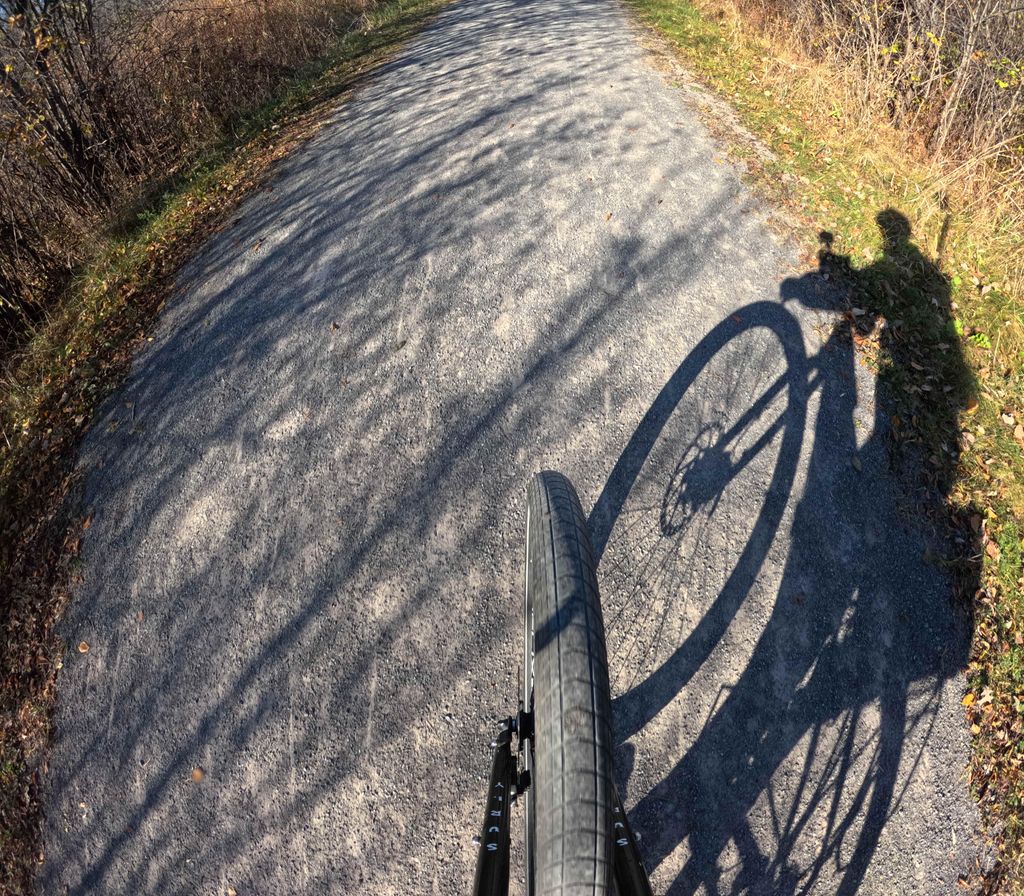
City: ottawa-gatineau